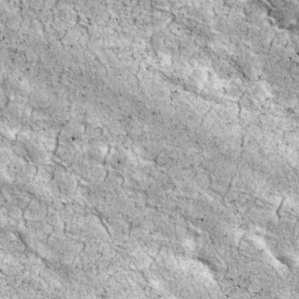
Label: non_frost